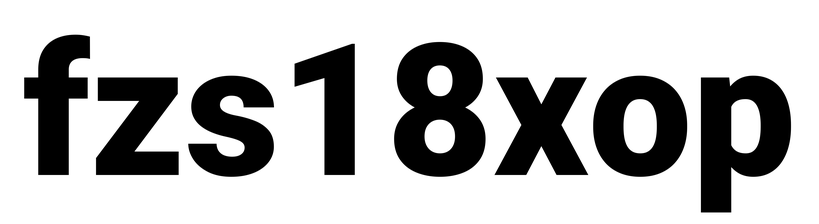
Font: Roboto_Black